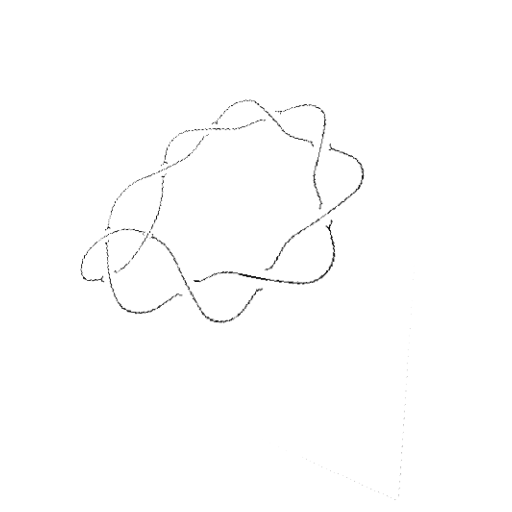
Crossing number: 10